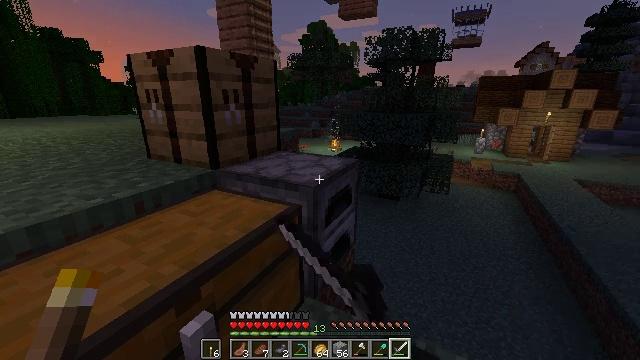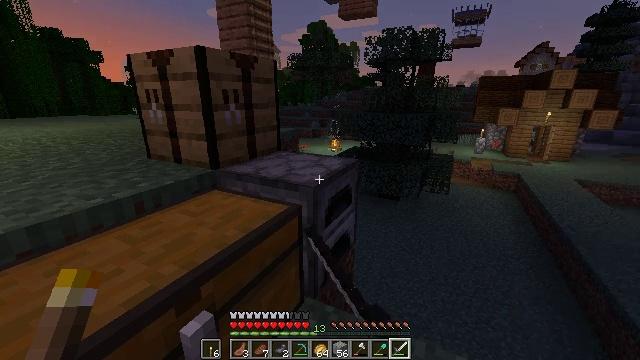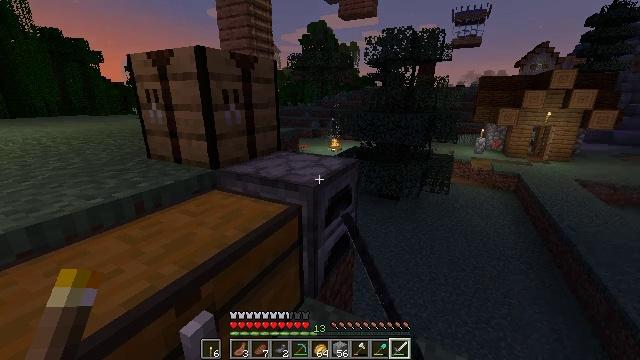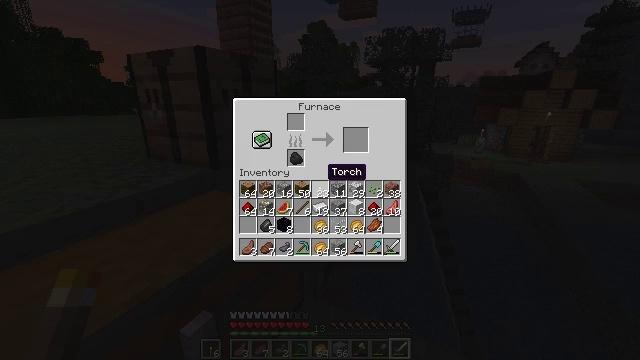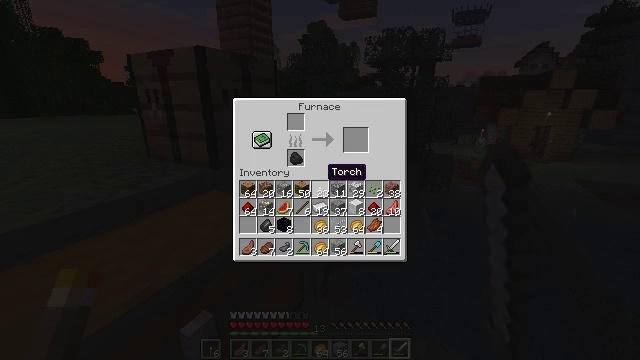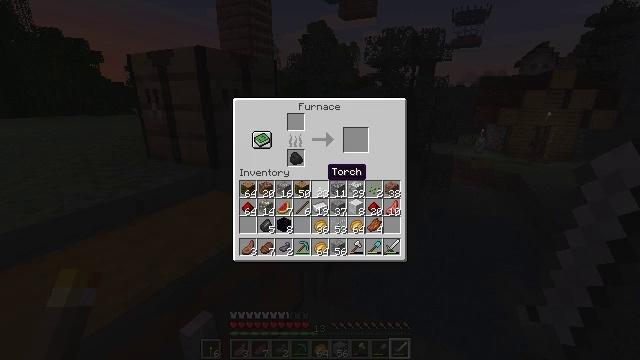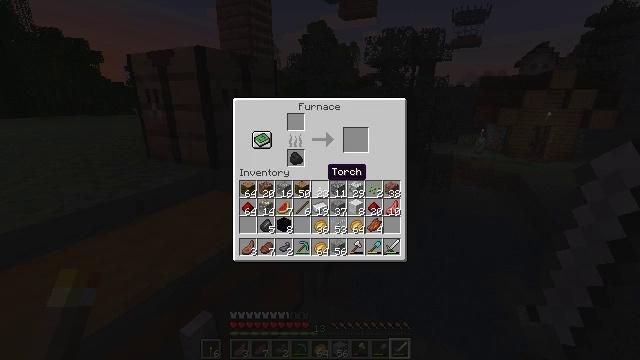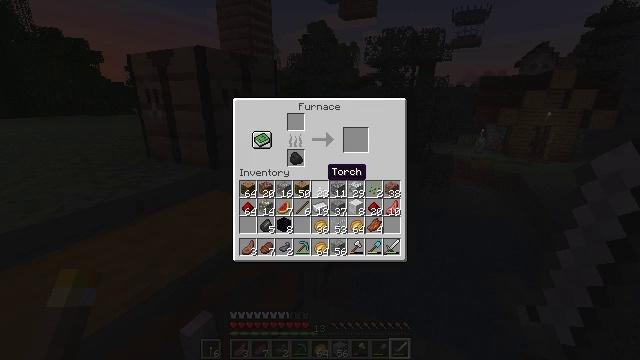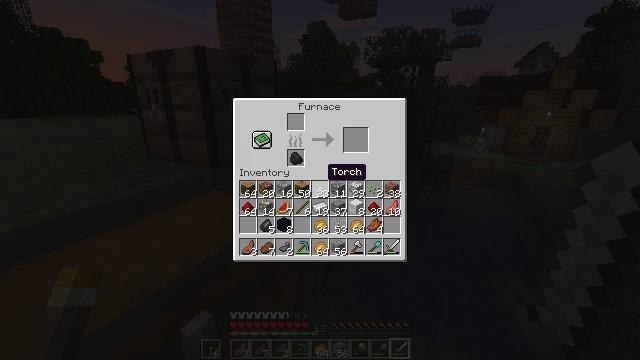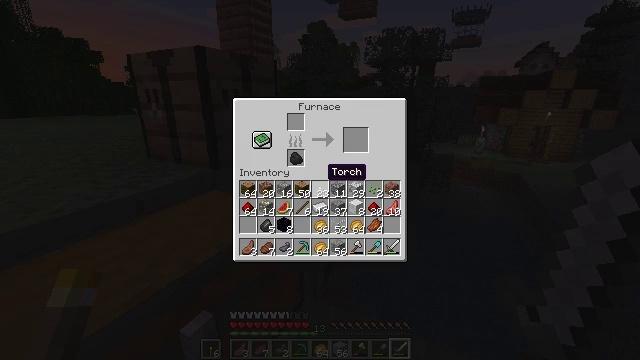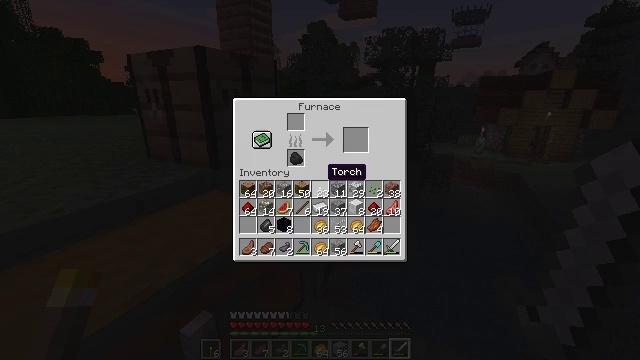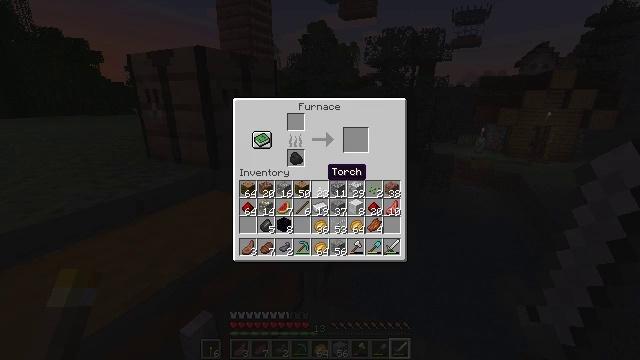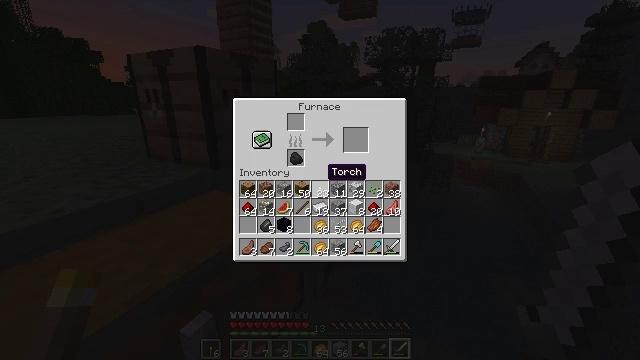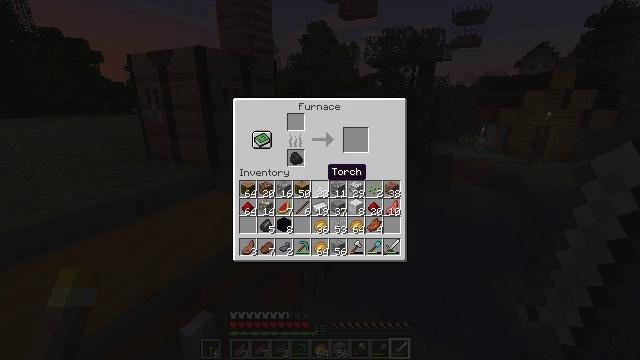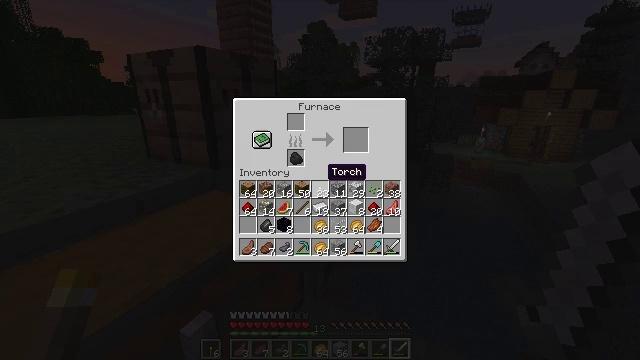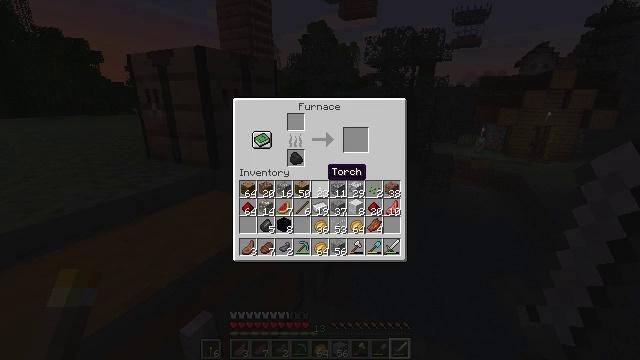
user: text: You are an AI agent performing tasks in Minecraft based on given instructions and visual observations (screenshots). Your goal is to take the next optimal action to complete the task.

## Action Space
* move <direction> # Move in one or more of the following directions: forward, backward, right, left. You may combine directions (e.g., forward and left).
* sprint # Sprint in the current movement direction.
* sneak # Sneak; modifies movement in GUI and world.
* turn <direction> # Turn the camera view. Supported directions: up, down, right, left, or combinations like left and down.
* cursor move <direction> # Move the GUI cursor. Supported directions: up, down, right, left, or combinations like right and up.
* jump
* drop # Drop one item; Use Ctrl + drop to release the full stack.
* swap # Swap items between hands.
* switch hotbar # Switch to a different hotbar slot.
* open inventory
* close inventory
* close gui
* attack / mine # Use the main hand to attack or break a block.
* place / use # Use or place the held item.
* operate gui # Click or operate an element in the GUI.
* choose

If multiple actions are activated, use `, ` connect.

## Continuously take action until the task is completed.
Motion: motion action
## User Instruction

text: Harvest melon from the farm.
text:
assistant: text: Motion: no_op
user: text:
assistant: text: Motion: no_op
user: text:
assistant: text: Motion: open gui
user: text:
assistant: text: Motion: no_op
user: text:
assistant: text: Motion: no_op
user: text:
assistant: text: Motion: no_op
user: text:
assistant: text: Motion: no_op
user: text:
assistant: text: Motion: no_op
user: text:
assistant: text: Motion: no_op
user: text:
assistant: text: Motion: no_op
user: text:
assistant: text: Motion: no_op
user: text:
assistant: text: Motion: no_op
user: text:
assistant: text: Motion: no_op
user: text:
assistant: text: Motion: no_op
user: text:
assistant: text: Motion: no_op
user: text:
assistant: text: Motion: no_op
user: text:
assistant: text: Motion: no_op
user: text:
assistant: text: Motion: no_op
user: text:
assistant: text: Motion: no_op
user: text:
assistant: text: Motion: no_op
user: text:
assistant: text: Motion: no_op
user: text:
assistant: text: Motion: no_op
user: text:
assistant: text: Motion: close gui
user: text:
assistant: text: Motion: no_op
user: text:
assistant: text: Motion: no_op
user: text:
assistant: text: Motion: no_op
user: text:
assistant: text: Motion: turn left and down
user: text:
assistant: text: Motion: turn left and down
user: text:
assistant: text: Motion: turn left and down
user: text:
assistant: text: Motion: turn left and down